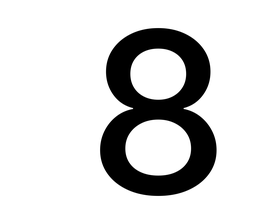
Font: Inter_Medium